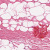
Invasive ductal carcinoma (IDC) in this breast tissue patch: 0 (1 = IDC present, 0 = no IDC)